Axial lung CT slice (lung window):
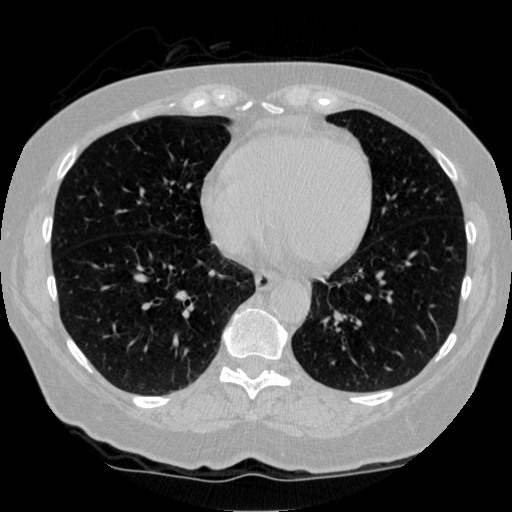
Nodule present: no